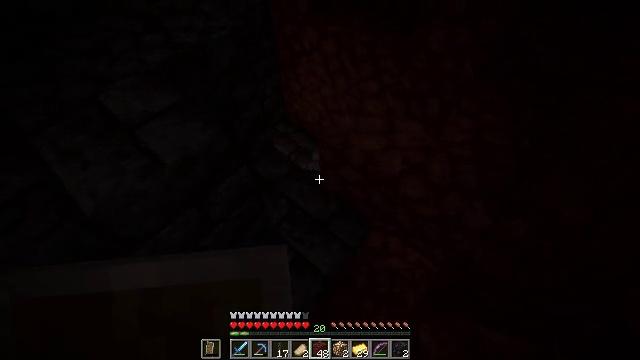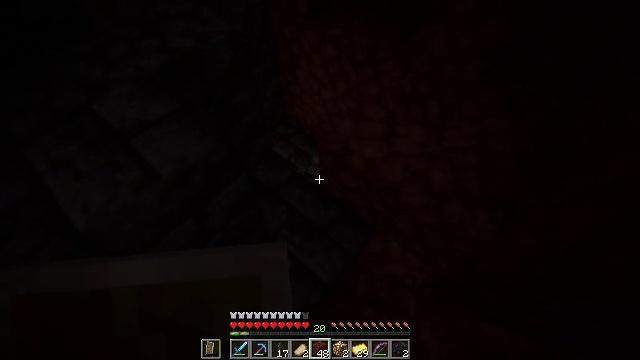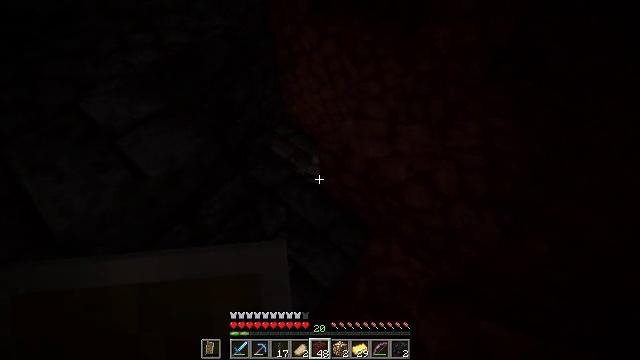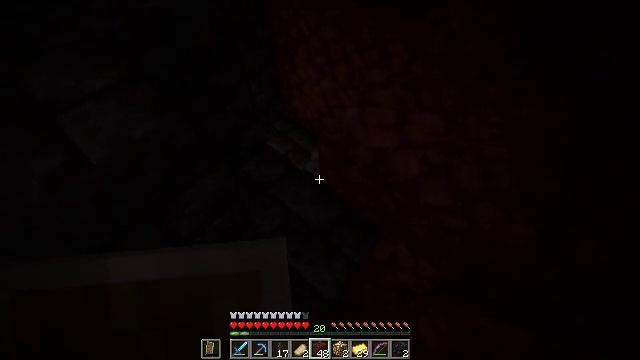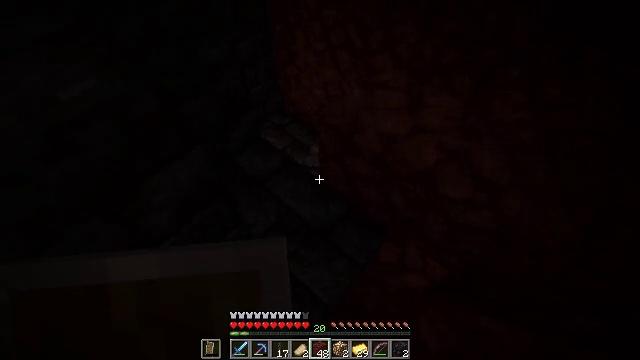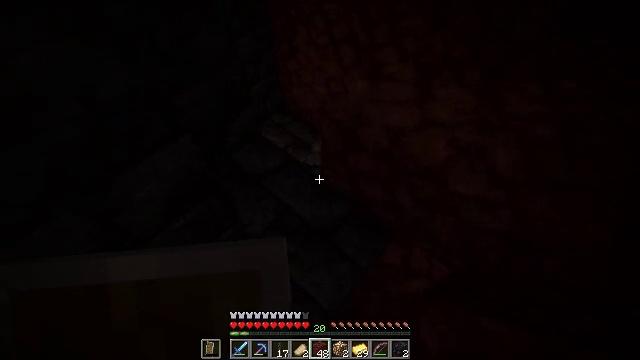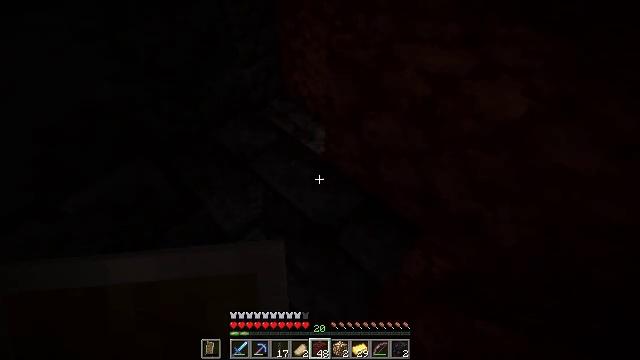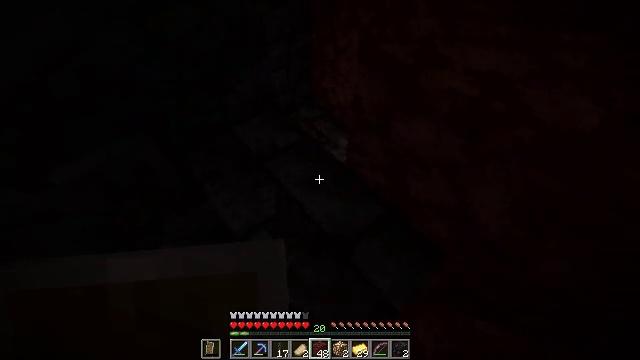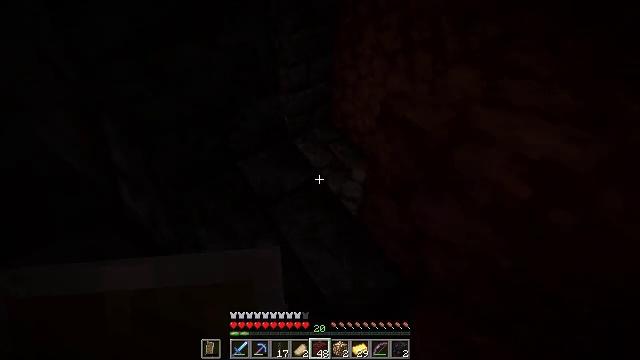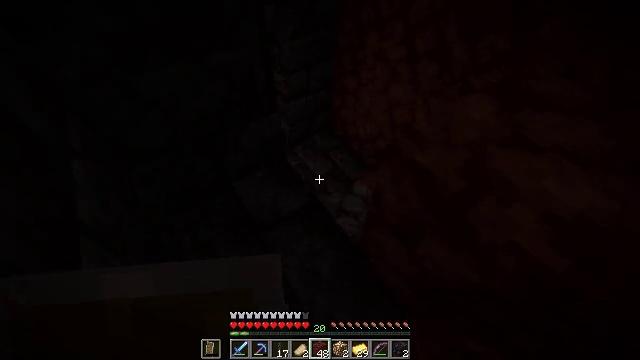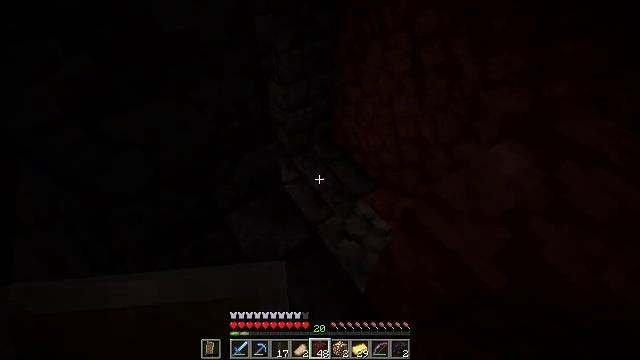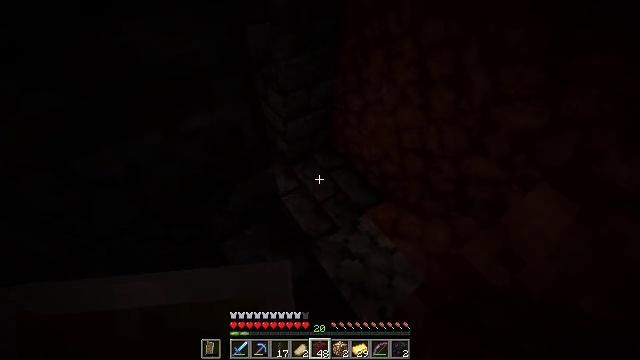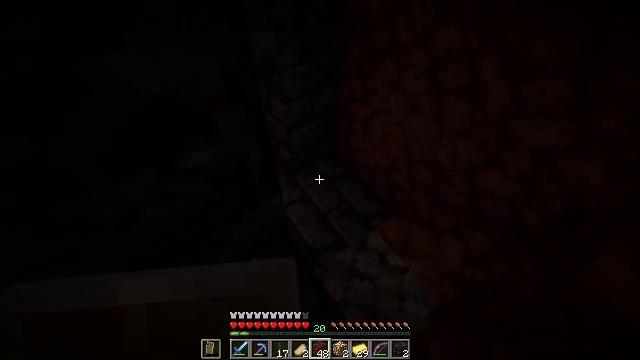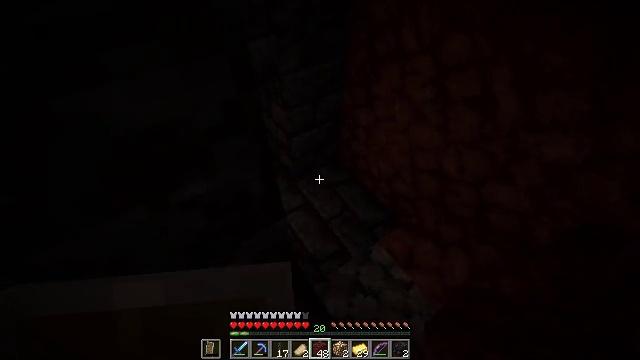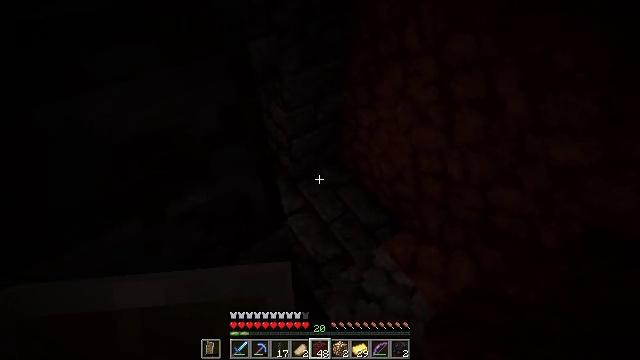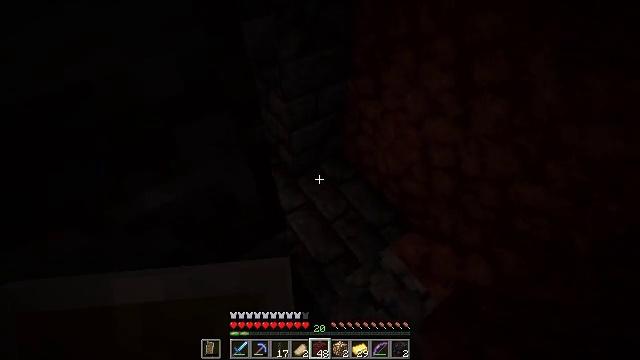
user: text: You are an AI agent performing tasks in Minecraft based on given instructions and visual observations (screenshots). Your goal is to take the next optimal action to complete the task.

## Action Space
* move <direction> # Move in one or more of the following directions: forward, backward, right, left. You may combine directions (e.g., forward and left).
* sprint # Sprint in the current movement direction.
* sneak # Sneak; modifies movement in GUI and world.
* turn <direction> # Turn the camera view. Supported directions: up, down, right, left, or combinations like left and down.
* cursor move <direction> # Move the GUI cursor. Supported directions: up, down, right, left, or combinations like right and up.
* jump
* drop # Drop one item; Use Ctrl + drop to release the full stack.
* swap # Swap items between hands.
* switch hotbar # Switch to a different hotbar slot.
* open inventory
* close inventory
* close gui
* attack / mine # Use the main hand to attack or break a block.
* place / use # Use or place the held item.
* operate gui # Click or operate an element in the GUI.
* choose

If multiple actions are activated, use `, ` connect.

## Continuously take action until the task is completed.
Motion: motion action
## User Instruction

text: Break the chiseled polished blackstone block.
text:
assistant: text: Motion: move forward
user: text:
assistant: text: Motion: move forward
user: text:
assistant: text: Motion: move forward
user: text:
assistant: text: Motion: move forward
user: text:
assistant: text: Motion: move forward
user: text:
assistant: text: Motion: move forward, turn left
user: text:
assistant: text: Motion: move forward, turn left and up
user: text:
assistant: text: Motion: move forward, turn left and up
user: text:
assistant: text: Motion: move forward
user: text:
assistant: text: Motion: move forward
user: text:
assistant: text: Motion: move forward
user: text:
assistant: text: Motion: move forward
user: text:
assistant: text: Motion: move forward, sneak
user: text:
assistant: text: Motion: move forward, sneak
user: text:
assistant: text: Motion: move forward, sneak
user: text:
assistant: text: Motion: move forward, sneak, turn down
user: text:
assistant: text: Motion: move forward, sneak, turn down
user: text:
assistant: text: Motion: move forward and move right, sneak
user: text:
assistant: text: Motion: move forward and move right, sneak
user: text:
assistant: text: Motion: move forward and move right, sneak, turn left and up
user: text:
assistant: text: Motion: move right, sneak, turn left and up
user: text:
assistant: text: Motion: move right, sneak, turn left and up
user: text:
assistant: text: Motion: move right, turn left
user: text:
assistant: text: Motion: move right
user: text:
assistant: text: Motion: move right, turn left
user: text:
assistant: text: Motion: move right, turn left and up
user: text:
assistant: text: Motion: move right, turn left and up
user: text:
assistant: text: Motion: move forward and move right, turn left and up
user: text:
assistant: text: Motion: move forward and move right, turn left and up
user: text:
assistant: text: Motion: move forward and move right, turn left and up